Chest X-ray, PA view. Patient: 59 years old, sex M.
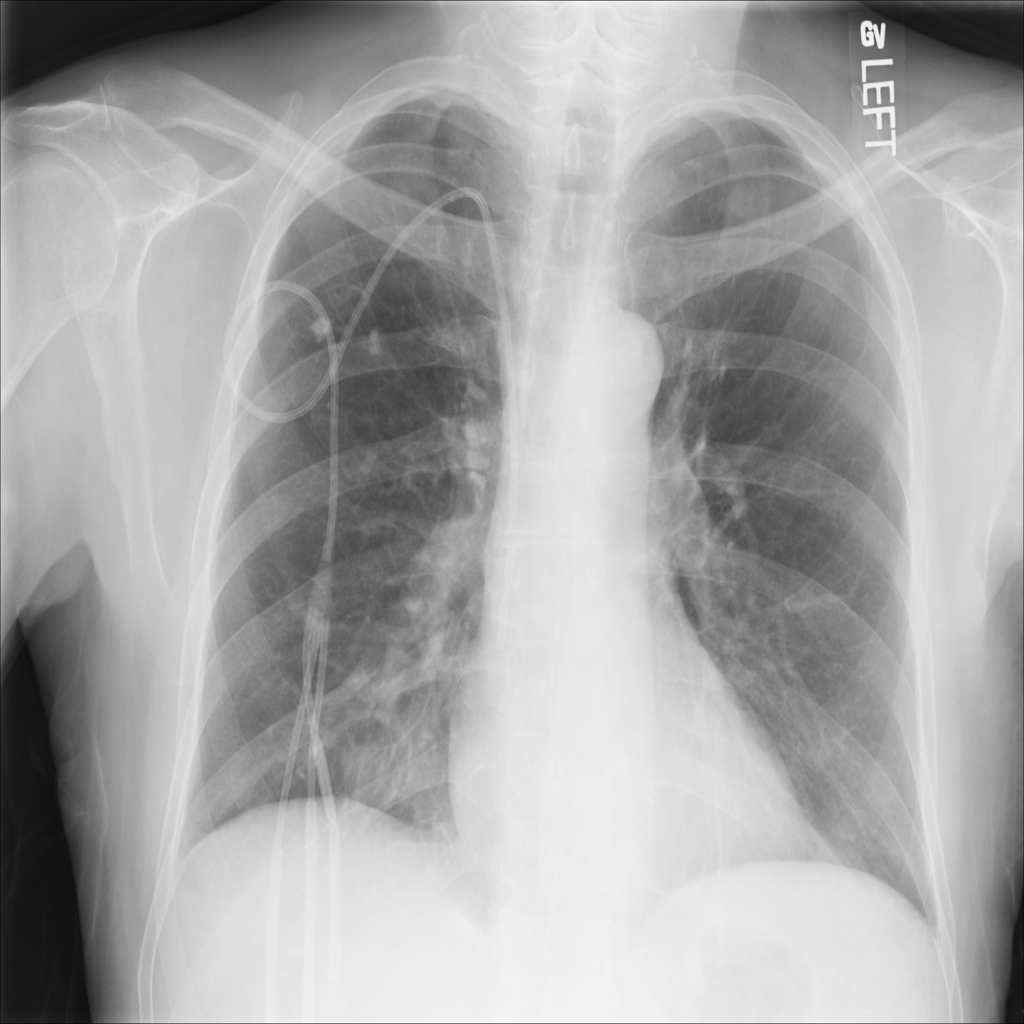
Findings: No Finding